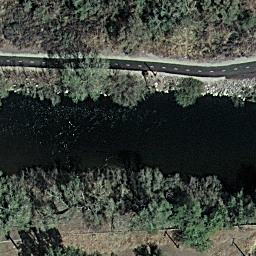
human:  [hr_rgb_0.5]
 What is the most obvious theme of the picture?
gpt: river